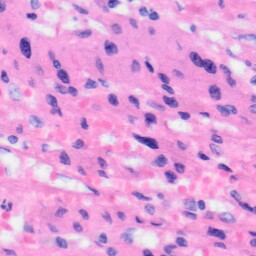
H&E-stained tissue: Liver